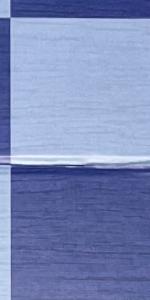
Label: Empty